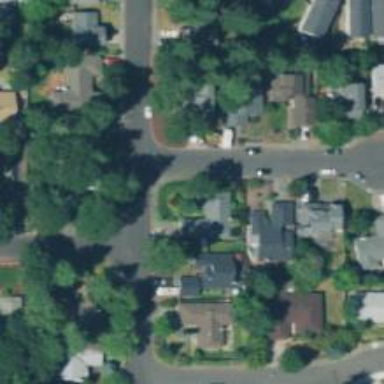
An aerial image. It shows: Residential road with sidewalk on the left side.